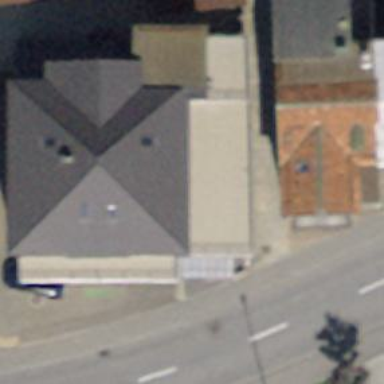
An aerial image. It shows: Bar.